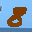
Label: 8